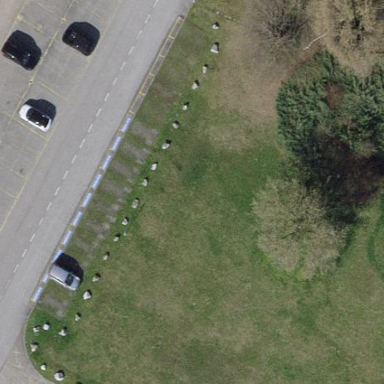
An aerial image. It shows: Parking area with grass paver surface.